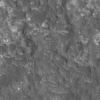
Label: not_dusty